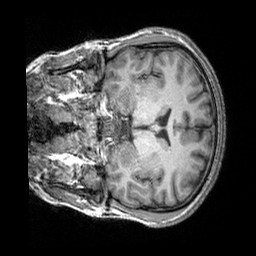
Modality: T1w
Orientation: coronal
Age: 26
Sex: male
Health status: healthy
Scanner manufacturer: siemens
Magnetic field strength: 3 T
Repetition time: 2.3 s
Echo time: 0.00303 s